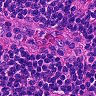
Metastatic tissue present: no